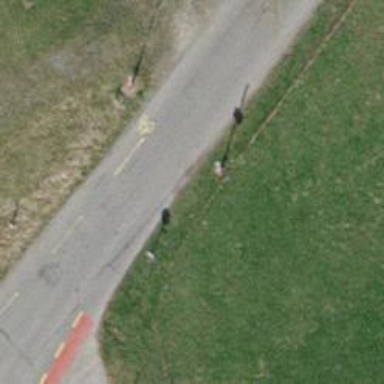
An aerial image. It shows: Unclassified road with asphalt surface. There is cycle lane on the left side.